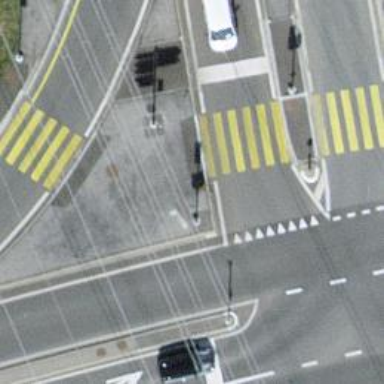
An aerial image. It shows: Road with traffic signals.